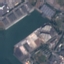
Label: Industrial